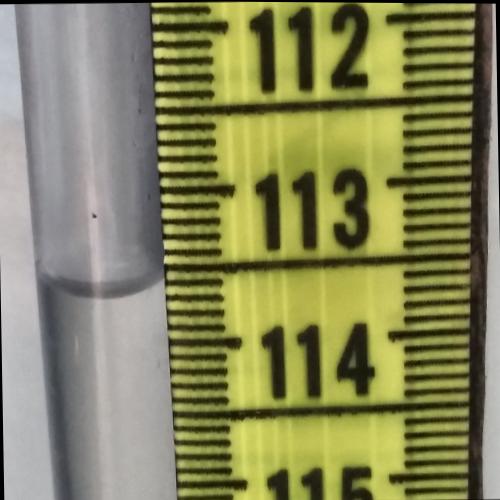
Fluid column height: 113.6 cm